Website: lowes
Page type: stored-credit-cards
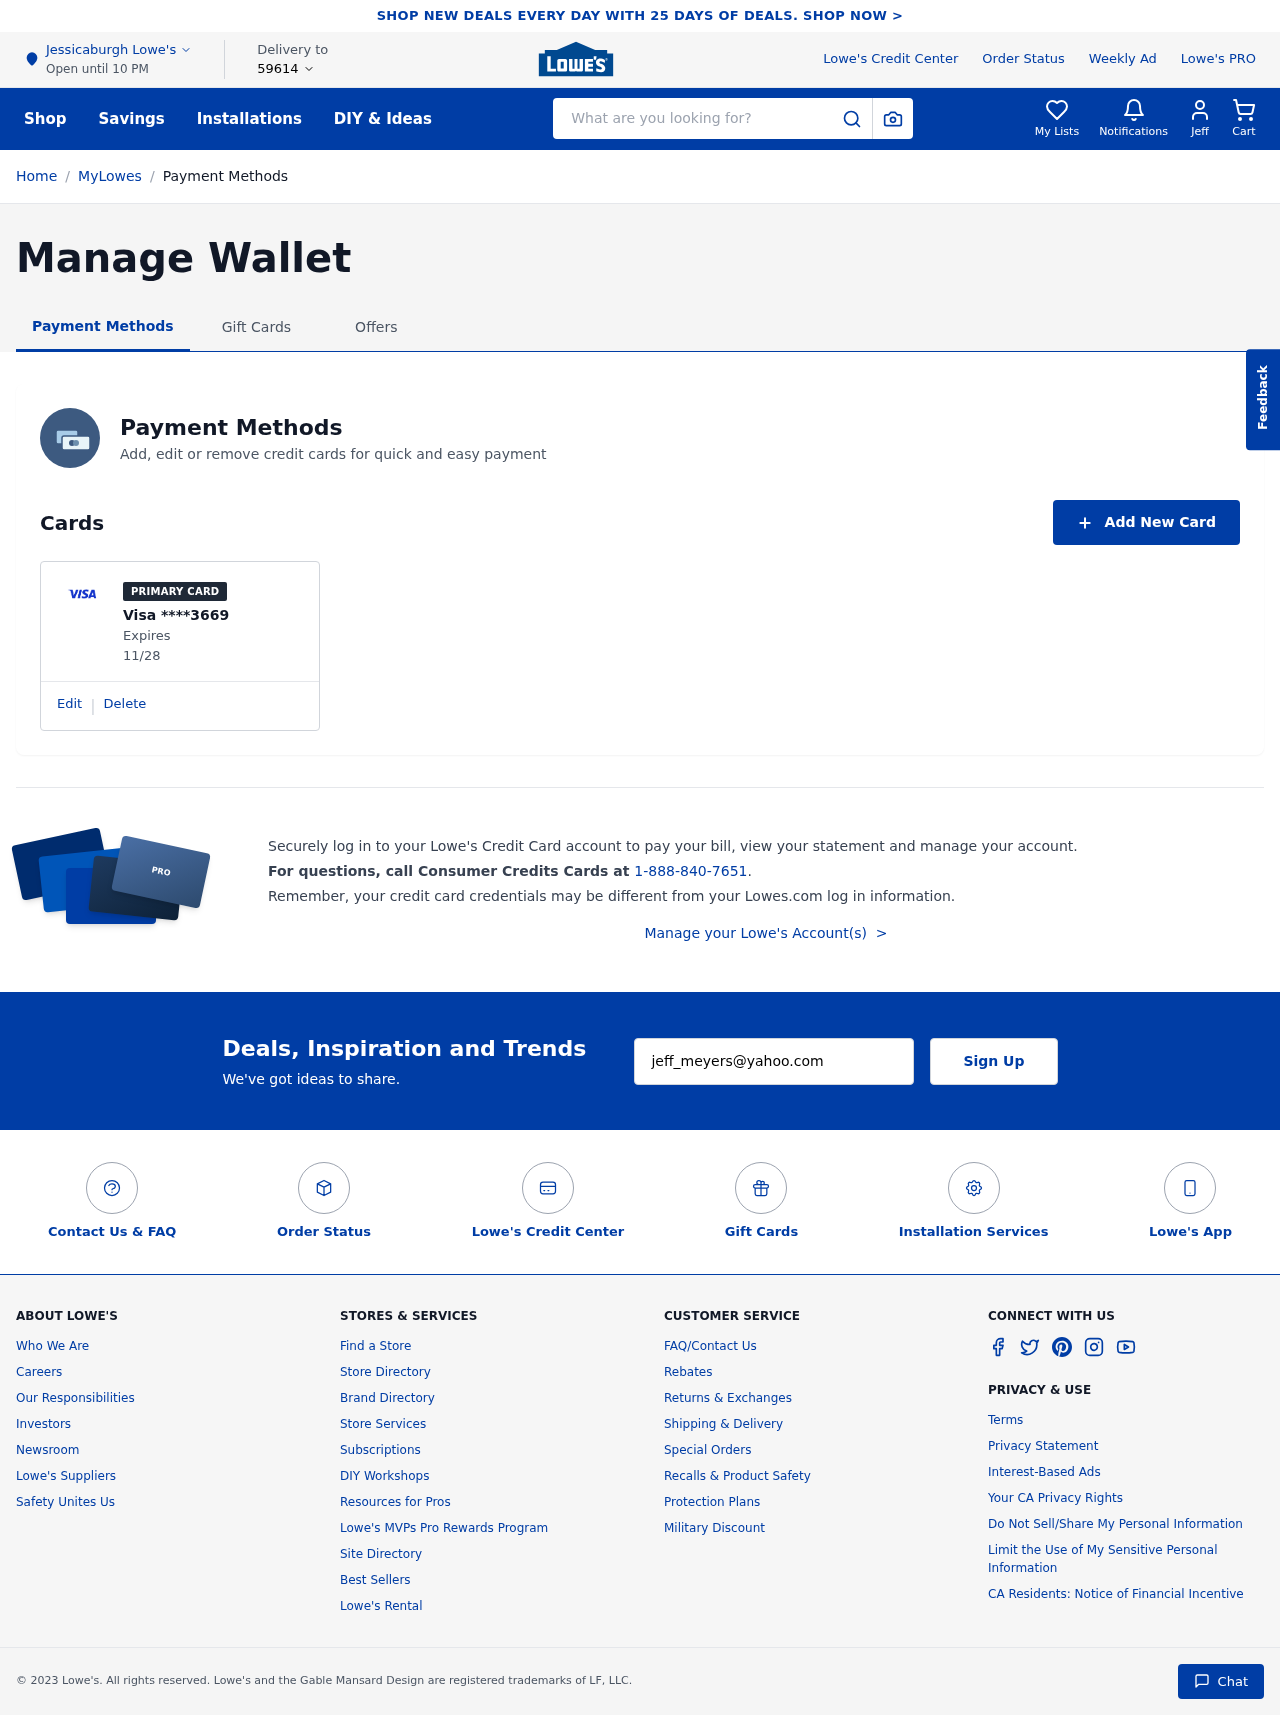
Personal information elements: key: PII_CARD_EXPIRY
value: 11/28
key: PII_CARD_LAST4
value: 3669
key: PII_CARD_TYPE
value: Visa
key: PII_CITY
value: Jessicaburgh
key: PII_EMAIL
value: jeff_meyers@yahoo.com
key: PII_FIRSTNAME
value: Jeff
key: PII_POSTCODE
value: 59614
Search elements: key: HEADER_SEARCH
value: What are you looking for?